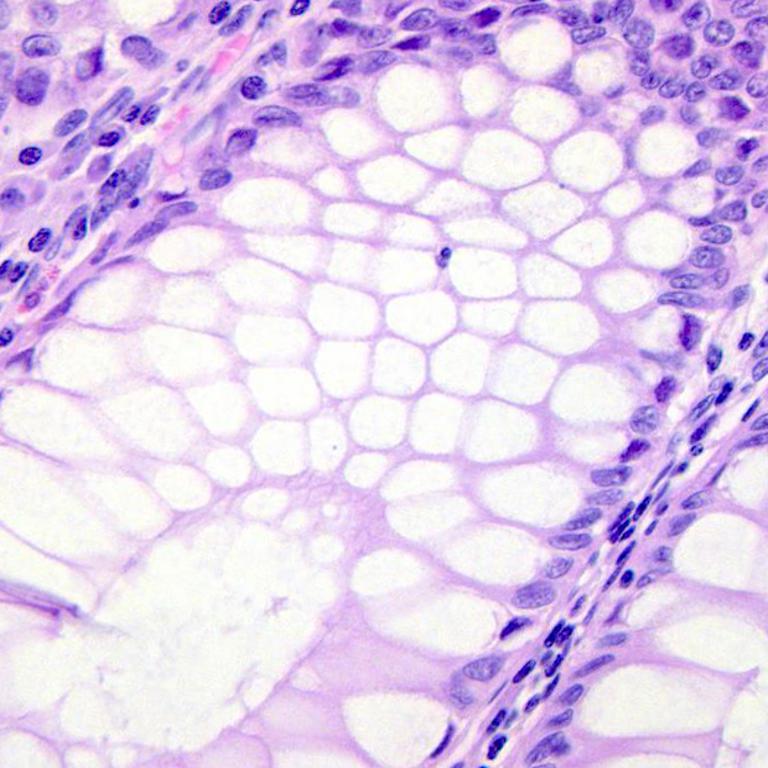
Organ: colon
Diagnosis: benign